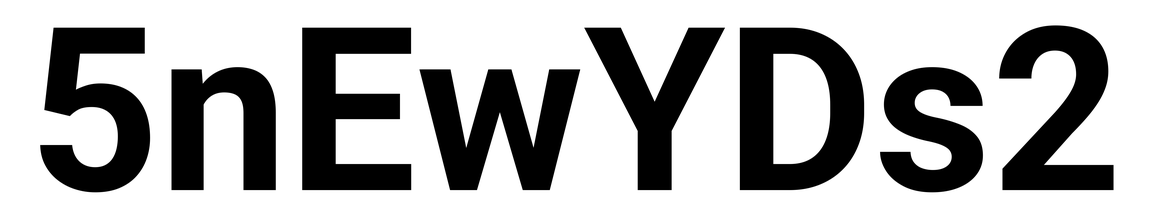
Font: Roboto_Bold